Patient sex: M
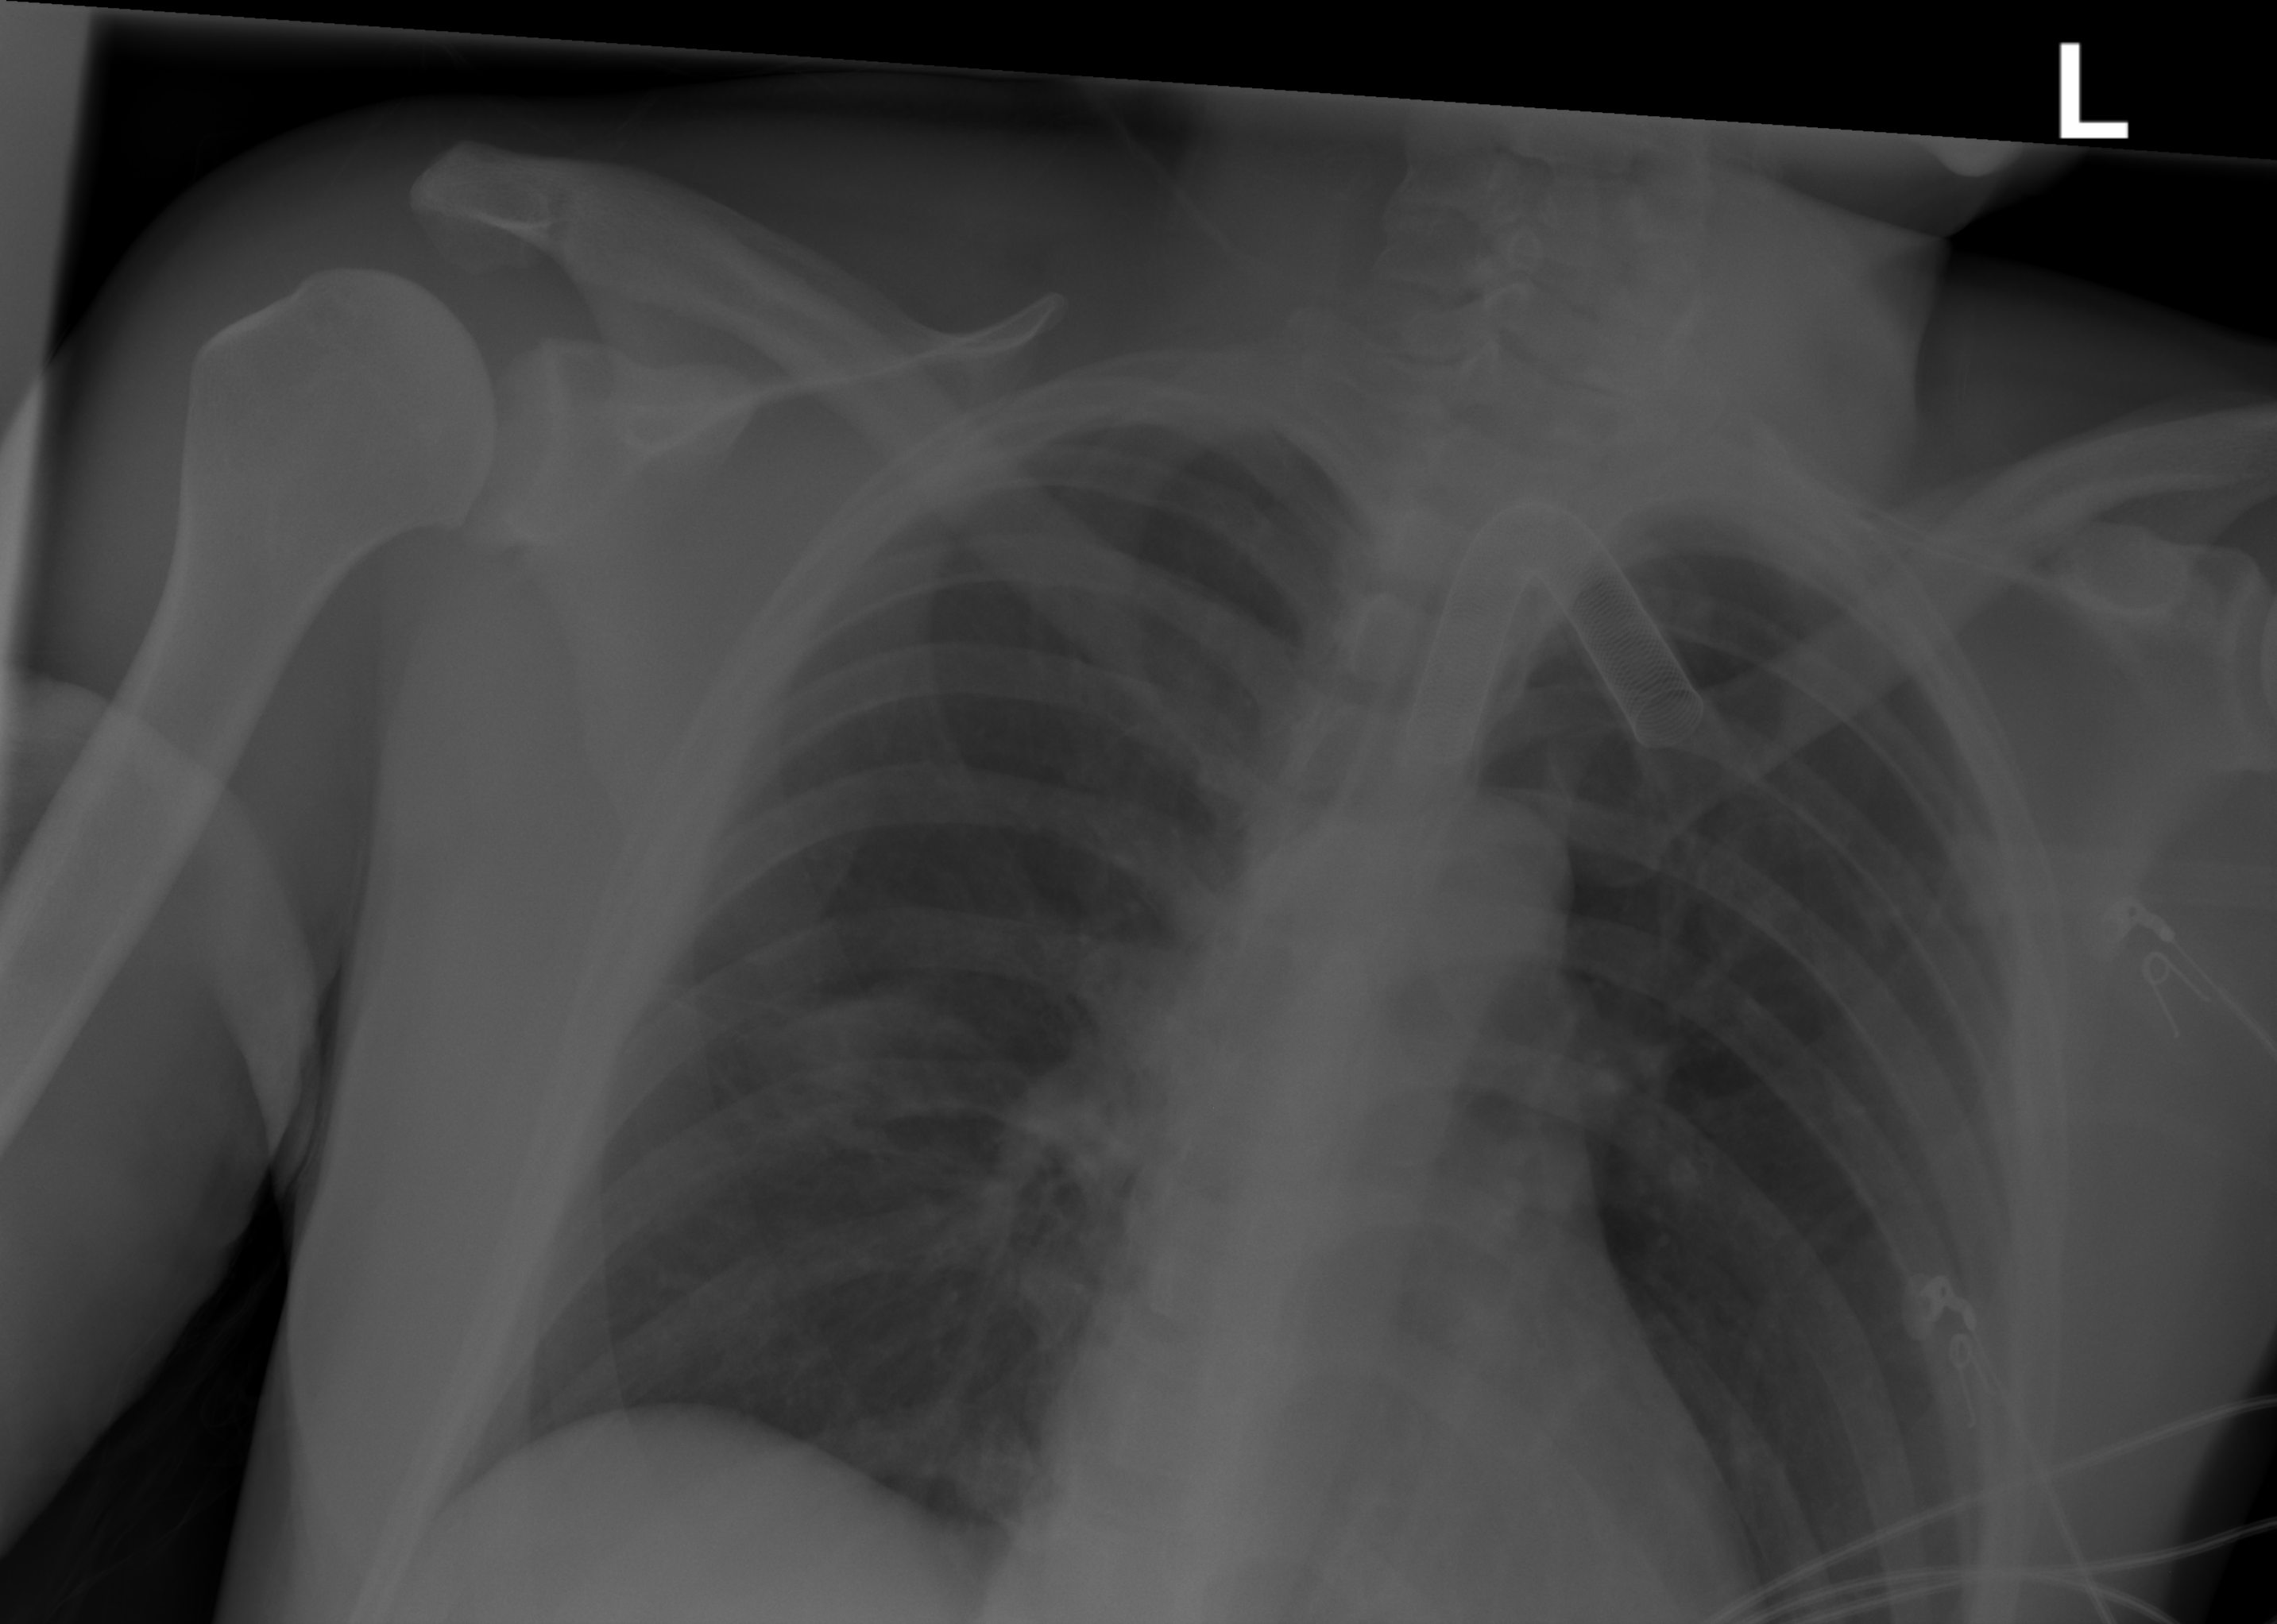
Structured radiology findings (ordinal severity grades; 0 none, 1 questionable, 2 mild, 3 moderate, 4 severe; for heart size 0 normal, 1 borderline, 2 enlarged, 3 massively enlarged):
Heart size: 0
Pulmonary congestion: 0
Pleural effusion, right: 0
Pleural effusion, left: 0
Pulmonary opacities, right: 1
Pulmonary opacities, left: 0
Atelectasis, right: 2
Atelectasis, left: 0